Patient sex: M
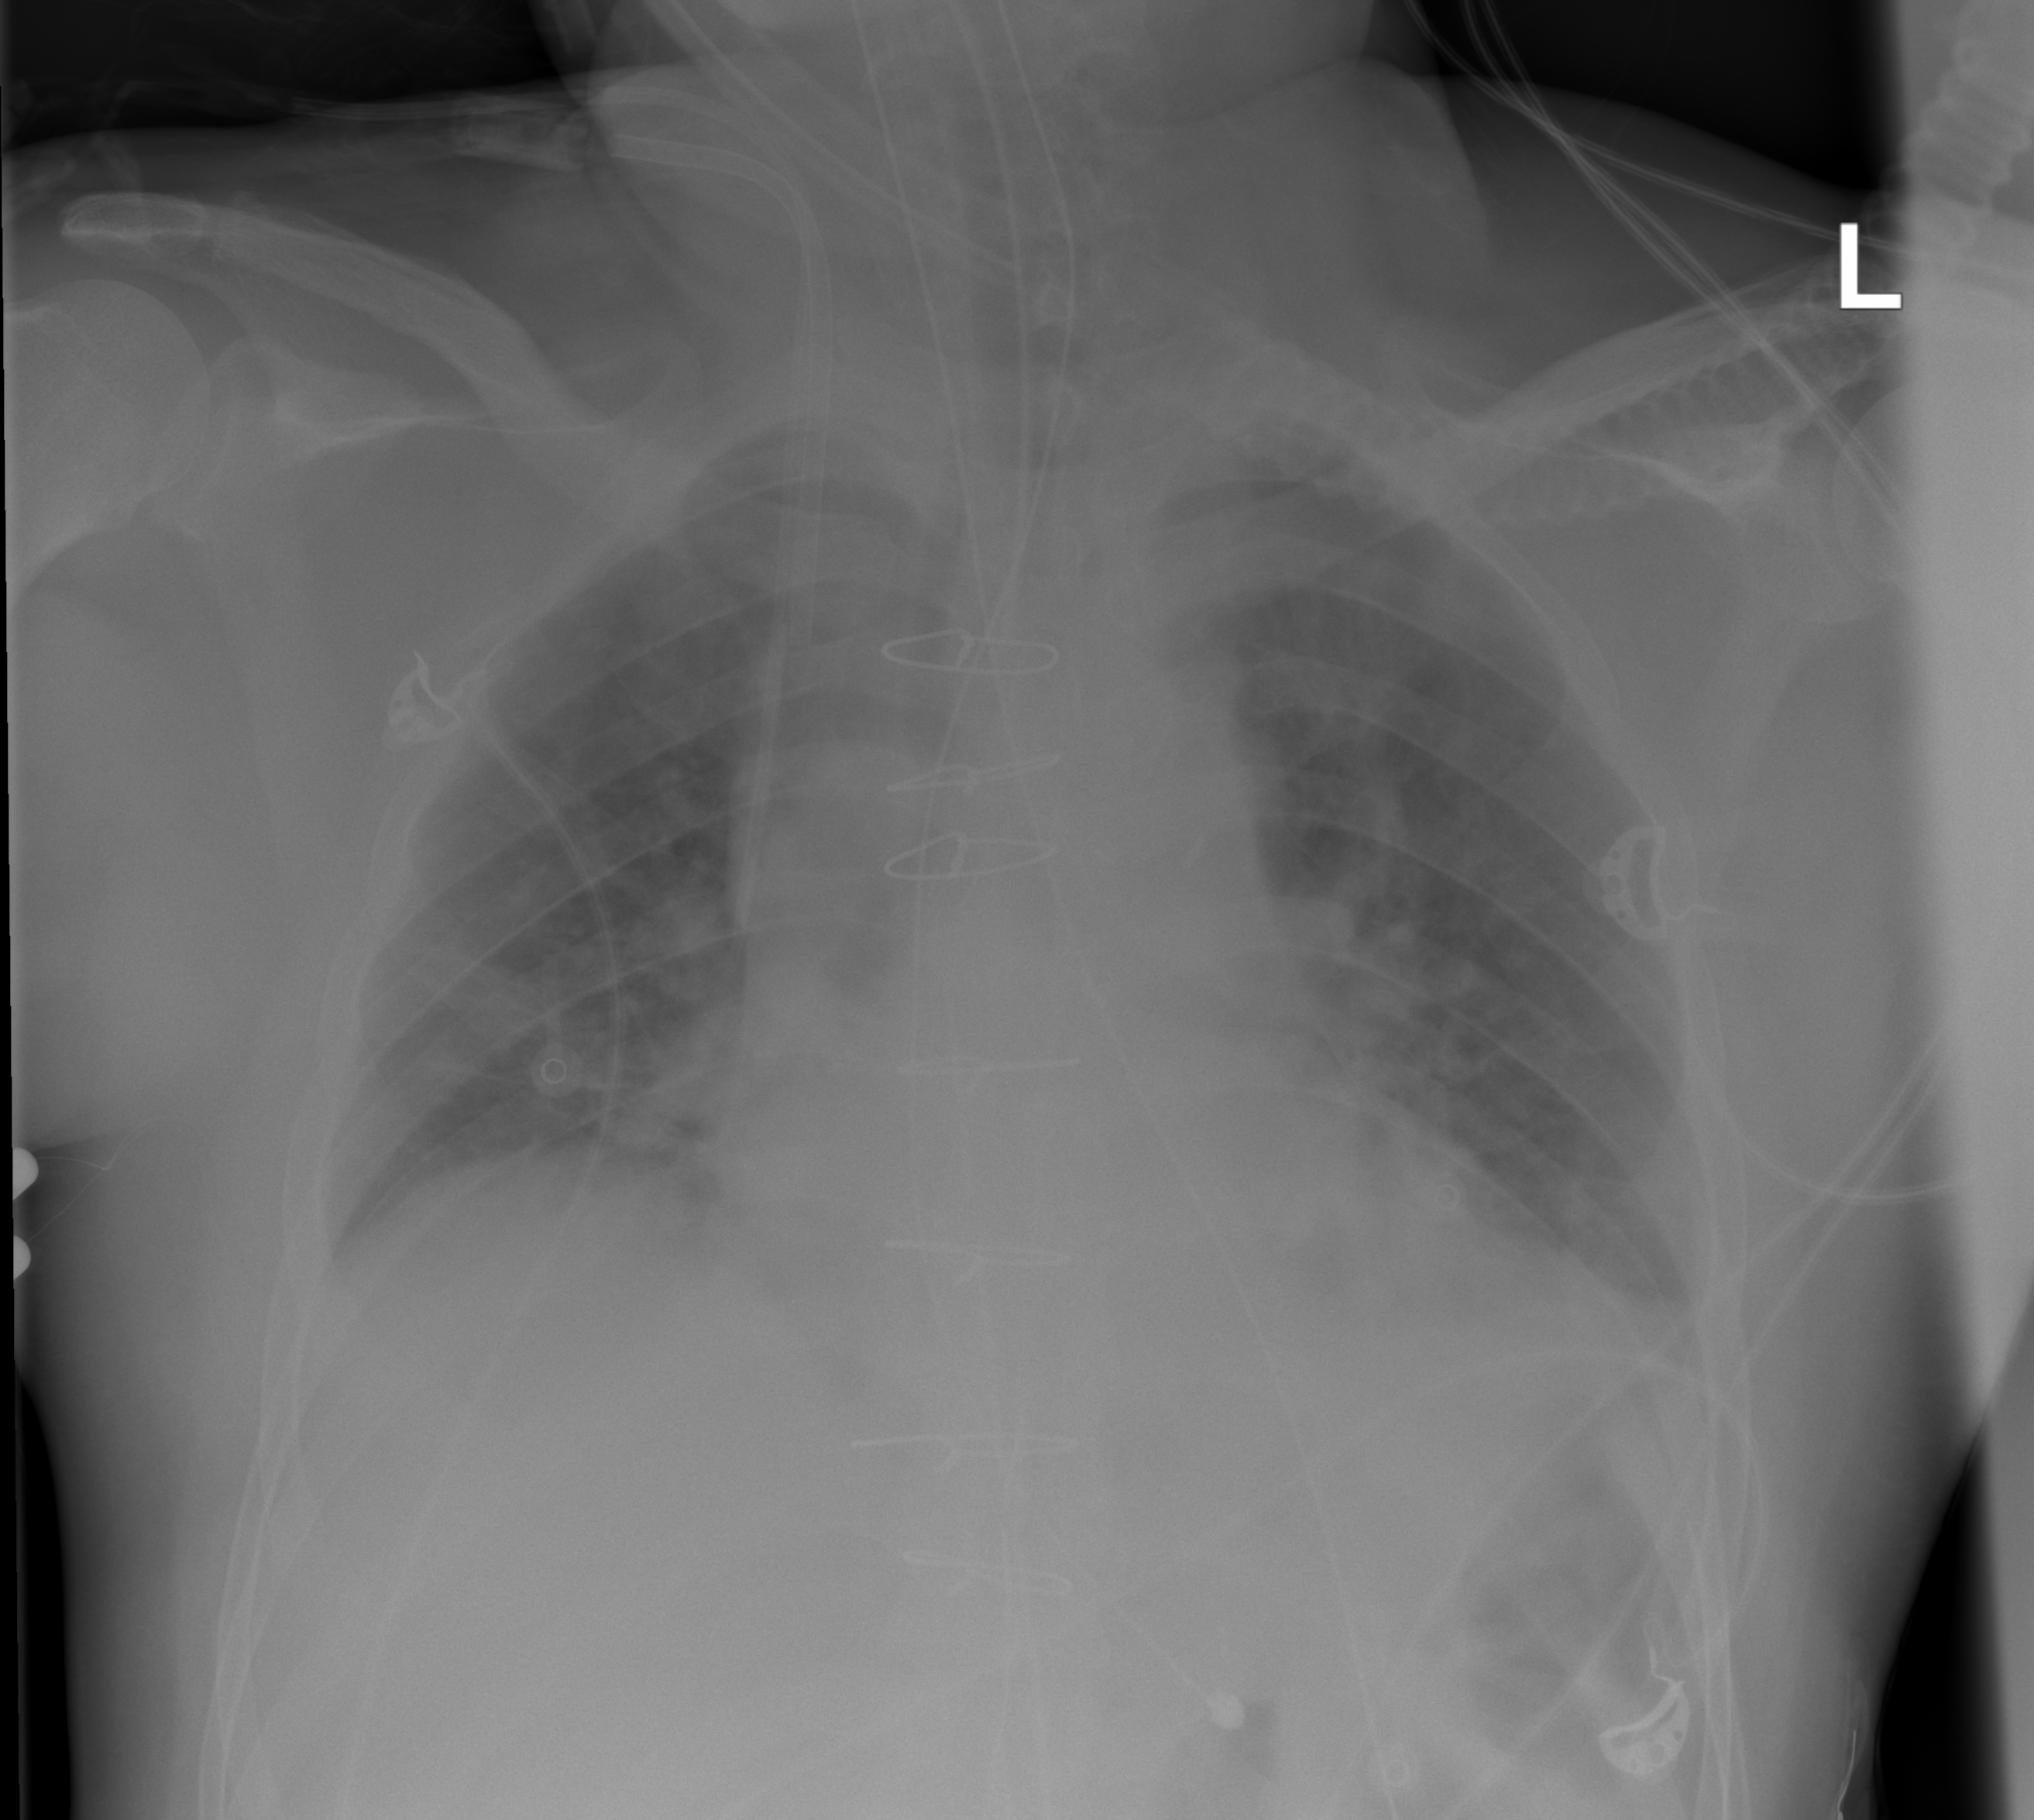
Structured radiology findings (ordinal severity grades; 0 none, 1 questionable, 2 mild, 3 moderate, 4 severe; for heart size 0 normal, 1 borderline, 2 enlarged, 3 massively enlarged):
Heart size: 0
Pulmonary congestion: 0
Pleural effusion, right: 1
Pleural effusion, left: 1
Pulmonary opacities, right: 0
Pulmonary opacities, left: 0
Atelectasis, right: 1
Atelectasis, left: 1